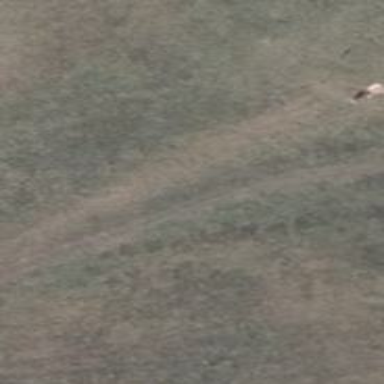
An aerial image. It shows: Path covered in grass.